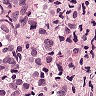
Metastatic tissue present: yes